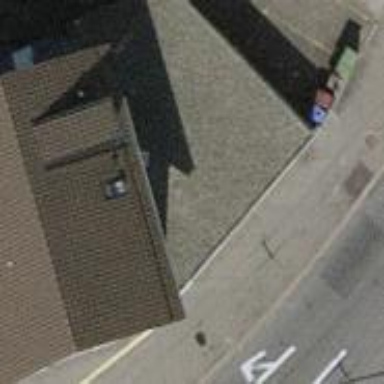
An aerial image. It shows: Gabled roof on building that houses apartments.